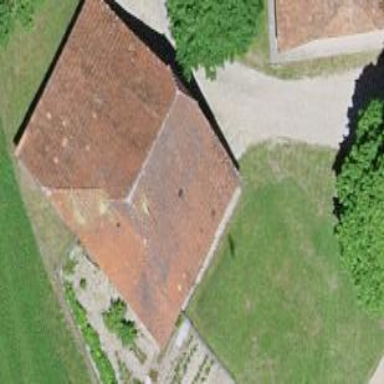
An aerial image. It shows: Barn.